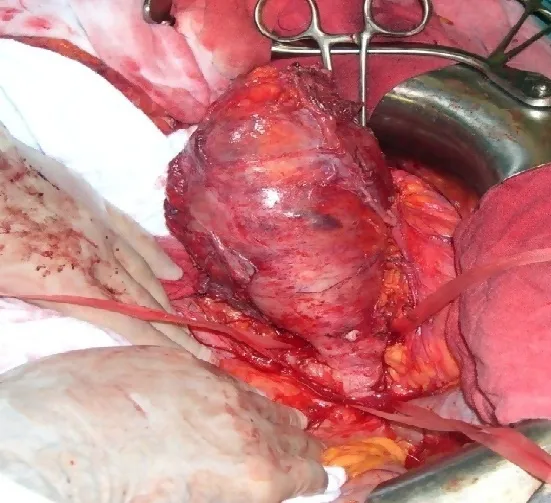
Operative view: tumor of the inferior vena cava.
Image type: medical_photograph (other_medical_photograph)